Question: I have three classes. B extends from A and C extends from B. In that case i got an duplicate methods error. How can I avoid this error?
I need this two top levels and i dont want to combine them in one class.
'''
public abstract class A<T extends AbstractBaseEntity> implements Serializable {
protected T update(final T entity) {
final EntityManager entityMgr = getEntityManager();
final T result = entityMgr.merge(entity);
entityMgr.flush();
entityMgr.refresh(result);
return result;
}
}
public abstract class B <T extends AbstractEntity> extends A<AbstractEntity> {
public B() {
super();
}
protected T update(final T entity) {
// Some other validations
return (T) super.update(entity);
}
}
public class C extends B<AbstractEntity> {
public C() {
super();
}
}
'''

P.S: AbstractEntity extends AbstractBaseEntity
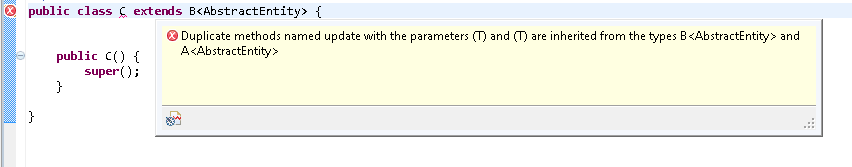
Answer: You seem a little confused. At the moment, the 'update' method in B does not override the 'update' method in A because they don't have the same signature.
What you want is the generic type of B and A to be the same, so that 'update(T)' means the same thing in both classes. This is easily solved by declaring your B class as follows:
'''
public abstract class B <T extends AbstractEntity> extends A<T>
'''
By the way it is good practice to use the '@Override' annotation, which you can place before your 'update' method in B. It will show you that in your current version you are not overriding the parent method.
Now, a 'B<T>' is also an 'A<T>' (whereas in your version, a 'B<T>' is an 'A<AbstractEntity>').